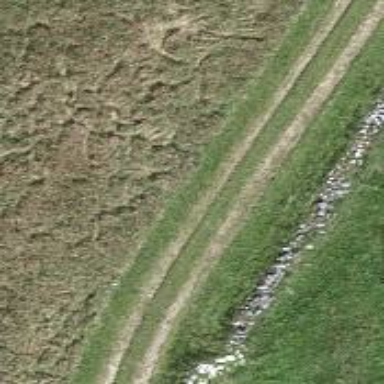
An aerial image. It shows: Track with grade 5 tracktype.